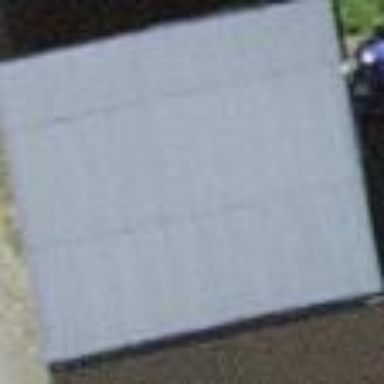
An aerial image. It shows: View of roof of building.